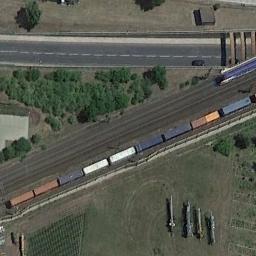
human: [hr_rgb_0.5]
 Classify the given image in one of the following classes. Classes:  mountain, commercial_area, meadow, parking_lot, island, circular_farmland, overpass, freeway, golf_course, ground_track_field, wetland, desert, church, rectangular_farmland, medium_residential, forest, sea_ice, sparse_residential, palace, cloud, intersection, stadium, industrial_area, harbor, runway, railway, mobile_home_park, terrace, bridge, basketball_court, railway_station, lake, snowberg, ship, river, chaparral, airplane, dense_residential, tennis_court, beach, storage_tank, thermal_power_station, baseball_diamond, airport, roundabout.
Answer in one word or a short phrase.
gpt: railway